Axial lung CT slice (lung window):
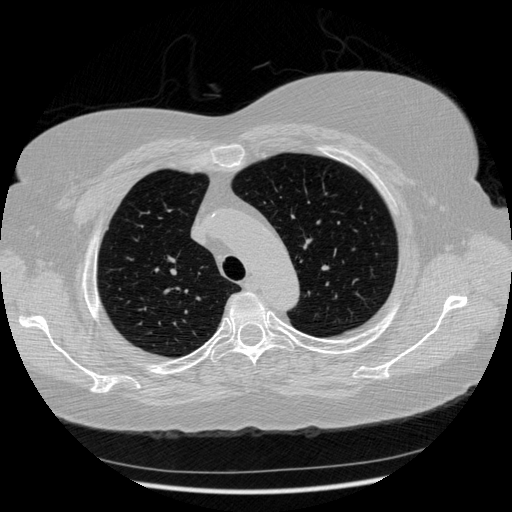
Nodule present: no